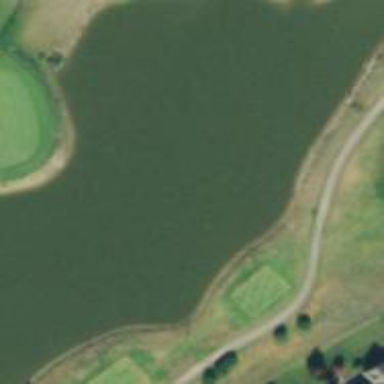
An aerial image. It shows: Water hazard in golf course. The hazard is natural water feature.